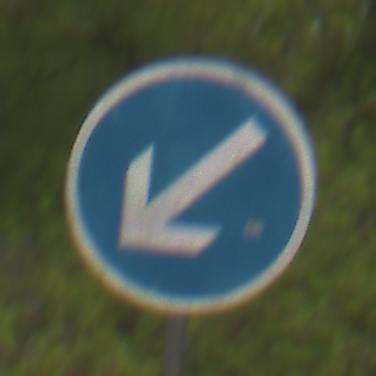
Verkehrszeichen: VorgeschriebeneVorbeifahrtLinks
Umgebung: Outdoor, Nature
Tageszeit: MorningAfternoon
Wetter: Overcast
Licht: Natural
Jahreszeit: NotSpecified
Kontrast: LowContrast